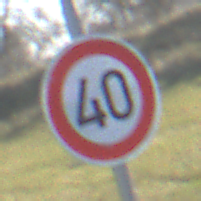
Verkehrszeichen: Geschwindigkeit40
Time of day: MorningAfternoon
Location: Outdoor (Nature)
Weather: PartlyCloudy
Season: NotSpecified
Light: Natural